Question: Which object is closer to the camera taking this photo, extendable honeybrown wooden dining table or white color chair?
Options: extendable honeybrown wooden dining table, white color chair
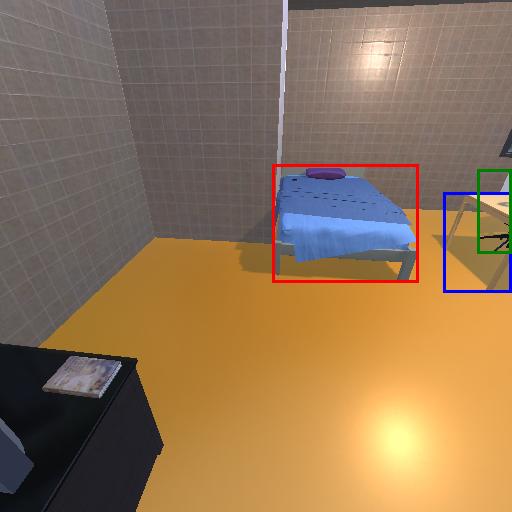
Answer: extendable honeybrown wooden dining table